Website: bh-photo
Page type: billing-address
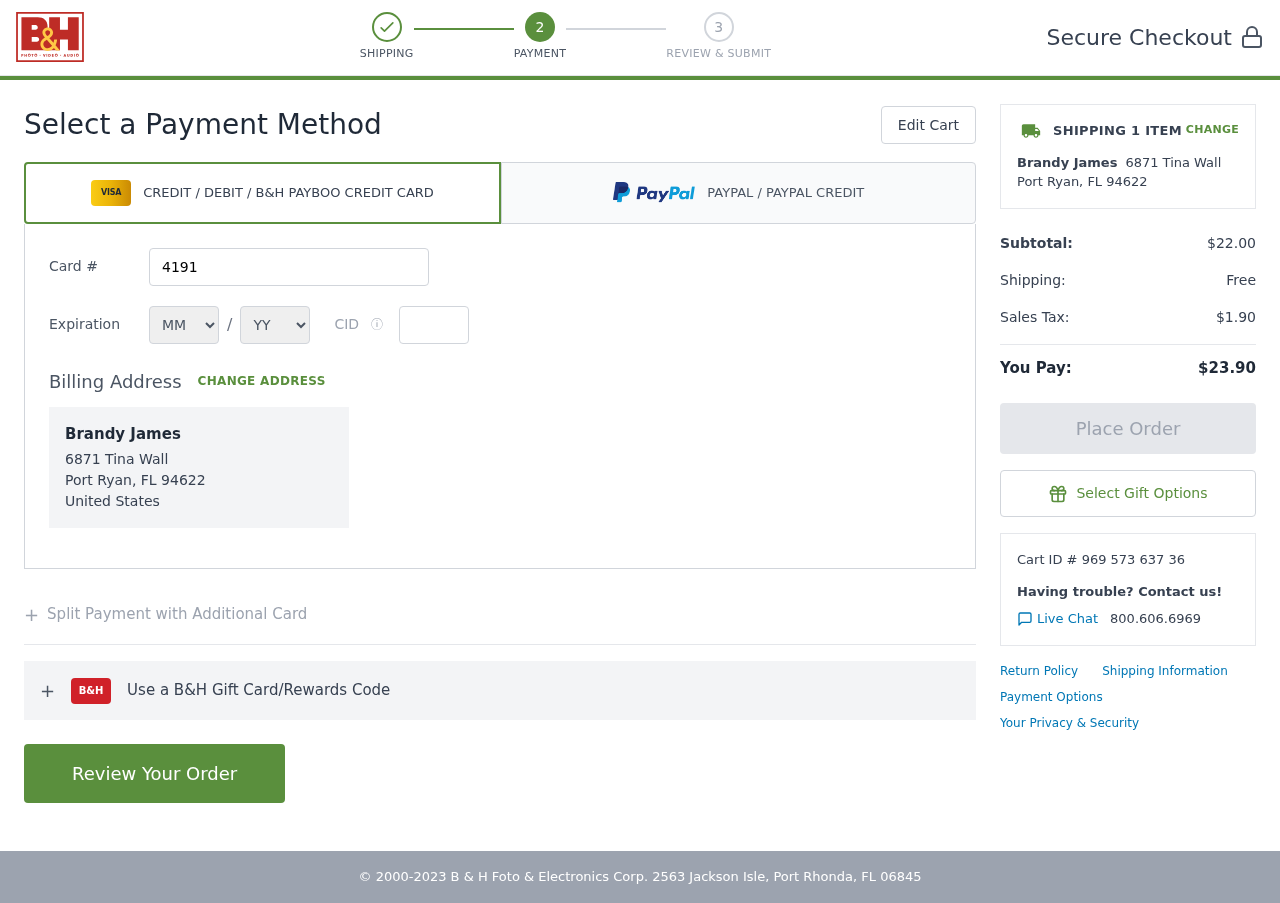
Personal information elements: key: PII_CARD_CVV
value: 794
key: PII_CARD_EXPIRY_MONTH
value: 04
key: PII_CARD_EXPIRY_YEAR
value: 28
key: PII_CARD_NUMBER
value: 4191 2733 4127 0423
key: PII_CITY_STATE_ZIP
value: Port Ryan, FL 94622
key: PII_COUNTRY
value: United States
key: PII_FULLNAME
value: Brandy James
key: PII_STREET
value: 6871 Tina Wall
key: PII_FULLNAME2
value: Brandy James
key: PII_STREET2
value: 6871 Tina Wall
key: PII_CITY_STATE_ZIP2
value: Port Ryan, FL 94622
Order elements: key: ORDER_NUM_ITEMS
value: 1
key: ORDER_SUBTOTAL
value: $22.00
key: ORDER_SHIPPING_COST
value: Free
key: ORDER_TAX
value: $1.90
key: ORDER_TOTAL
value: $23.90
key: ORDER_ID
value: Cart ID # 969 573 637 36